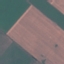
Land use / land cover: AnnualCrop